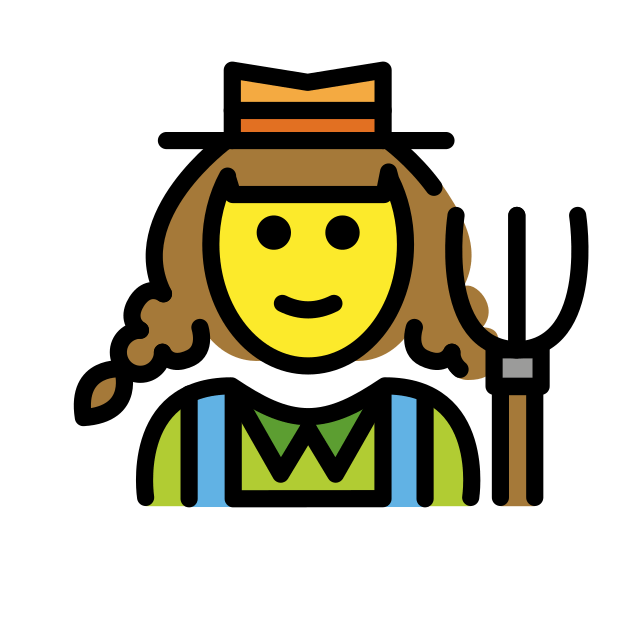
woman farmer